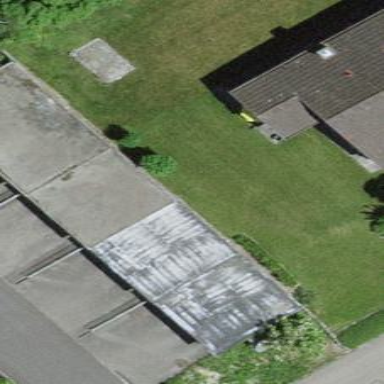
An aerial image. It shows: Garage.